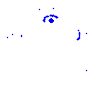
Particle: kaon